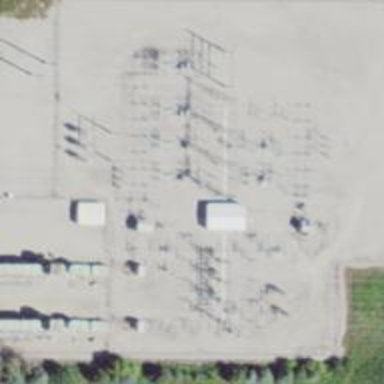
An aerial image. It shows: Switch used for power control.